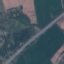
Label: Highway